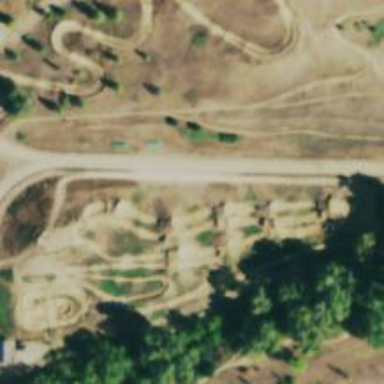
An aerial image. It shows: Cycling track designated as cycleway. It is leisure land for cycling sports.